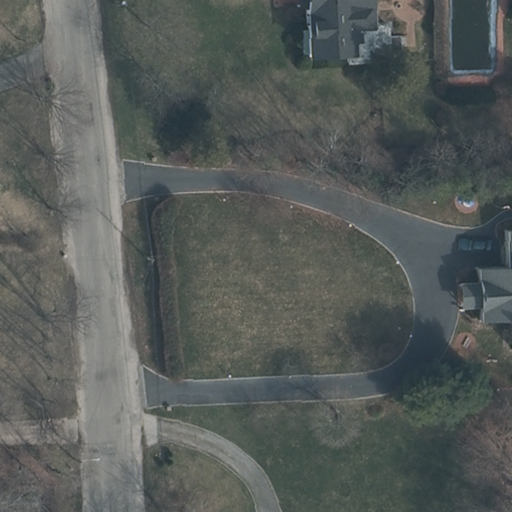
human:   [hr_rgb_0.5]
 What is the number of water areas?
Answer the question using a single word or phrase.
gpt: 0

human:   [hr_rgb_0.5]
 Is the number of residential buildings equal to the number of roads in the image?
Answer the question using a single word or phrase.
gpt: yes

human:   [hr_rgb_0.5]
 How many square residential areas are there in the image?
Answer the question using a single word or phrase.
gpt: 0

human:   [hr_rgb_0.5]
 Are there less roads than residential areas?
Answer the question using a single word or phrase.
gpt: no

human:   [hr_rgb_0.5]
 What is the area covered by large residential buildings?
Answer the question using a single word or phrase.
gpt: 0m2

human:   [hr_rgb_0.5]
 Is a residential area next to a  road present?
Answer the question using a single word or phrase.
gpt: yes

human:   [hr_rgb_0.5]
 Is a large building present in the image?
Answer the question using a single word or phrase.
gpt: no

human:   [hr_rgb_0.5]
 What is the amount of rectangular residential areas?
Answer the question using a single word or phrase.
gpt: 1

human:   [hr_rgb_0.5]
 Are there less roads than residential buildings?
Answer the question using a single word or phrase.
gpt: no

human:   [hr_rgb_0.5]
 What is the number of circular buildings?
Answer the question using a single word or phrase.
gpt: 0

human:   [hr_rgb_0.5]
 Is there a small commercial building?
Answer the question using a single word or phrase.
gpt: no

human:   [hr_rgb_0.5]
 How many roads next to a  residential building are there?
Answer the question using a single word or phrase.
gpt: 2

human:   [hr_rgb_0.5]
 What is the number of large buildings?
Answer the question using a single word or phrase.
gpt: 0

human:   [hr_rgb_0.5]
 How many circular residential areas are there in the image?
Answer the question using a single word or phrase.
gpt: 0

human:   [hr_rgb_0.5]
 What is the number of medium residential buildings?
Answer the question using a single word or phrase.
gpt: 2

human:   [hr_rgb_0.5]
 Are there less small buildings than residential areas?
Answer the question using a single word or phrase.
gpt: yes

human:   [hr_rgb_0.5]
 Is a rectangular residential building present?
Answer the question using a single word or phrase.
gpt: no

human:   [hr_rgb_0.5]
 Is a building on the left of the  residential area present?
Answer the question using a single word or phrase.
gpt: no

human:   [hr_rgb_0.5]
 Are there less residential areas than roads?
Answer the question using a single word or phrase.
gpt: yes

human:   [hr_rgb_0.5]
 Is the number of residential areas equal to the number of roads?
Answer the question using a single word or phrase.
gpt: no

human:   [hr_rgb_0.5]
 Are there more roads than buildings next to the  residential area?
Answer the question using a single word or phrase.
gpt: no

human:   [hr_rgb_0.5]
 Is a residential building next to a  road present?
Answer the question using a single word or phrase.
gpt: yes

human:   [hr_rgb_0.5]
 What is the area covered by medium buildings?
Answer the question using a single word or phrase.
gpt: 631m2

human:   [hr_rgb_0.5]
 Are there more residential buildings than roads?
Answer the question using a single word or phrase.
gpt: no

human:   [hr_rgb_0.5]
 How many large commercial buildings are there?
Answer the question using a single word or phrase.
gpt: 0

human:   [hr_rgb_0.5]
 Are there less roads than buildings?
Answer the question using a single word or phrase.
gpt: no

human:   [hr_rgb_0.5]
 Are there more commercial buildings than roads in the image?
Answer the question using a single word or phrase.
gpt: no

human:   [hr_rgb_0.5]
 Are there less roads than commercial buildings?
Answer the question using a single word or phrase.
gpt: no

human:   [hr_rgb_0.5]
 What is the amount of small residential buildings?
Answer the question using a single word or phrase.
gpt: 0

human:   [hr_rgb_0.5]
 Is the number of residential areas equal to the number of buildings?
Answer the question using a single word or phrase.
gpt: no

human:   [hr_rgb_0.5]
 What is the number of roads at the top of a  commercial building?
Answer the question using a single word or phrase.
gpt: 0

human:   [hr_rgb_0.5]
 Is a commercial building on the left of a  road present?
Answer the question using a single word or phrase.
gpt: no

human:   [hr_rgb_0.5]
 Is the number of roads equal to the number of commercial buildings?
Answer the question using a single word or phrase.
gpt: no

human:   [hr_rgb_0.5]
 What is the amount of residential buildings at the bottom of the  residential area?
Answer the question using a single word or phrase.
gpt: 0

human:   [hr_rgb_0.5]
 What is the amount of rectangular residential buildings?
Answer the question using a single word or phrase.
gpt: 0

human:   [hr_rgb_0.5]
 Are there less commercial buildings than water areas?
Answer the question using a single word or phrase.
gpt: no